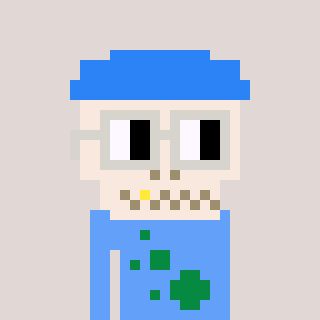
a pixel art character with square light gray glasses, a skeleton-hat-shaped head and a blue-colored body on a warm background